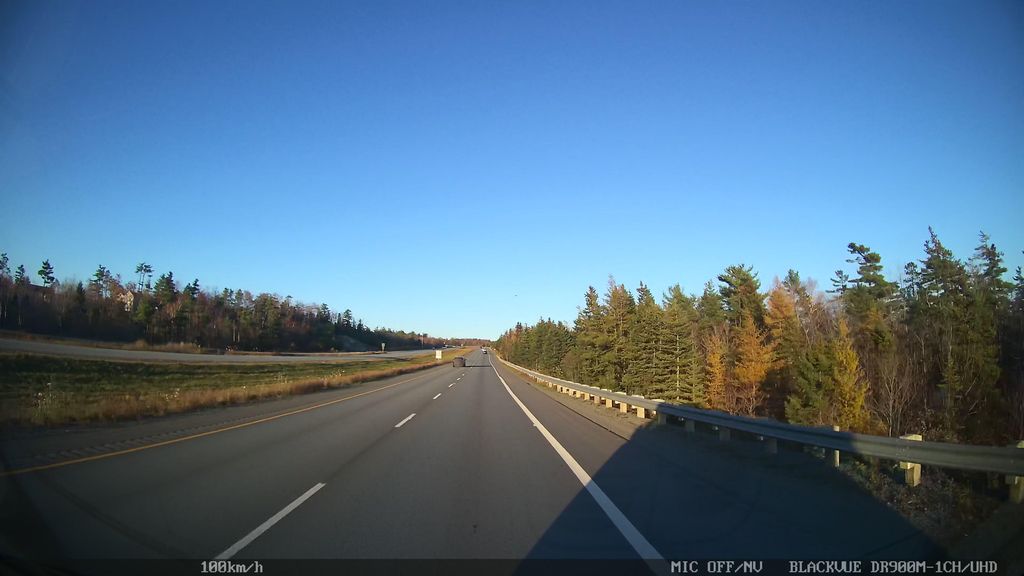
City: halifax